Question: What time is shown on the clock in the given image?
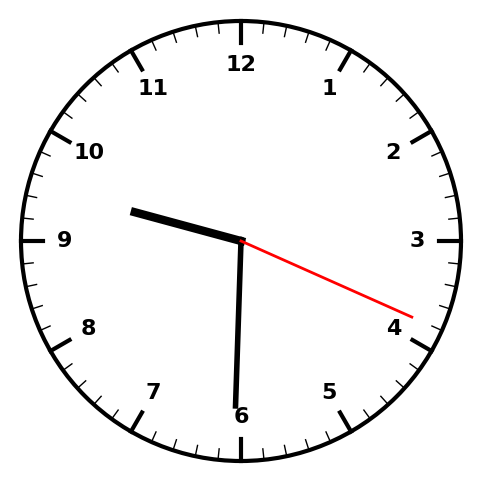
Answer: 09:30:19